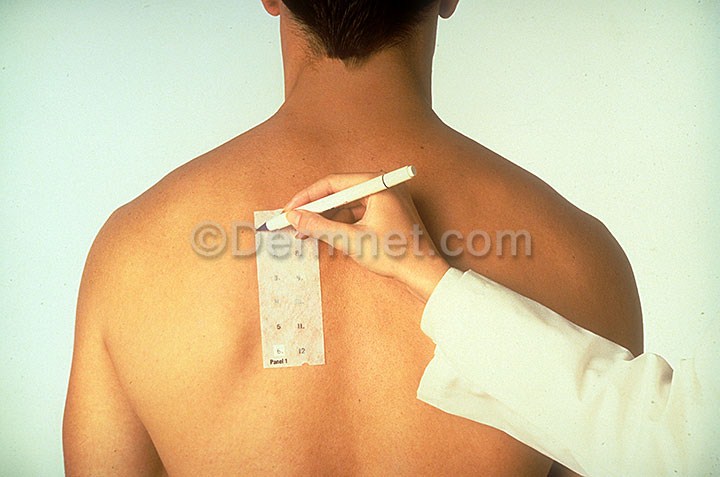
Disease: Poison Ivy Photos and other Contact Dermatitis